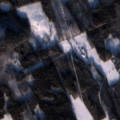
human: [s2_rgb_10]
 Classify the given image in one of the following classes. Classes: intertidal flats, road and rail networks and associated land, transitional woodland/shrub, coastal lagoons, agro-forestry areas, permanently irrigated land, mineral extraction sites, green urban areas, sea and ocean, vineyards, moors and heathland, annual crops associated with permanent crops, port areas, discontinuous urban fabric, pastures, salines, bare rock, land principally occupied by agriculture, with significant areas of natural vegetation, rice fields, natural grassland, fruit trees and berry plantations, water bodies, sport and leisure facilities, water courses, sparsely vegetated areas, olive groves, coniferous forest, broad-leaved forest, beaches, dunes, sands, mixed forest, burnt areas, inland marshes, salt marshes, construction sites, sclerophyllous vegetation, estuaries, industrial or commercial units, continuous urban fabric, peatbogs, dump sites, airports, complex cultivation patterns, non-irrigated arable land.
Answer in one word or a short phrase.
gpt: broad-leaved forest, coniferous forest, mixed forest, transitional woodland/shrub